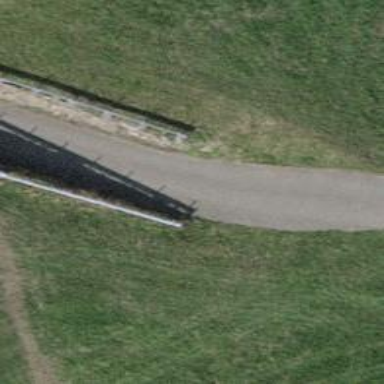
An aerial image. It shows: Unpaved unclassified road with grade3 tracktype.